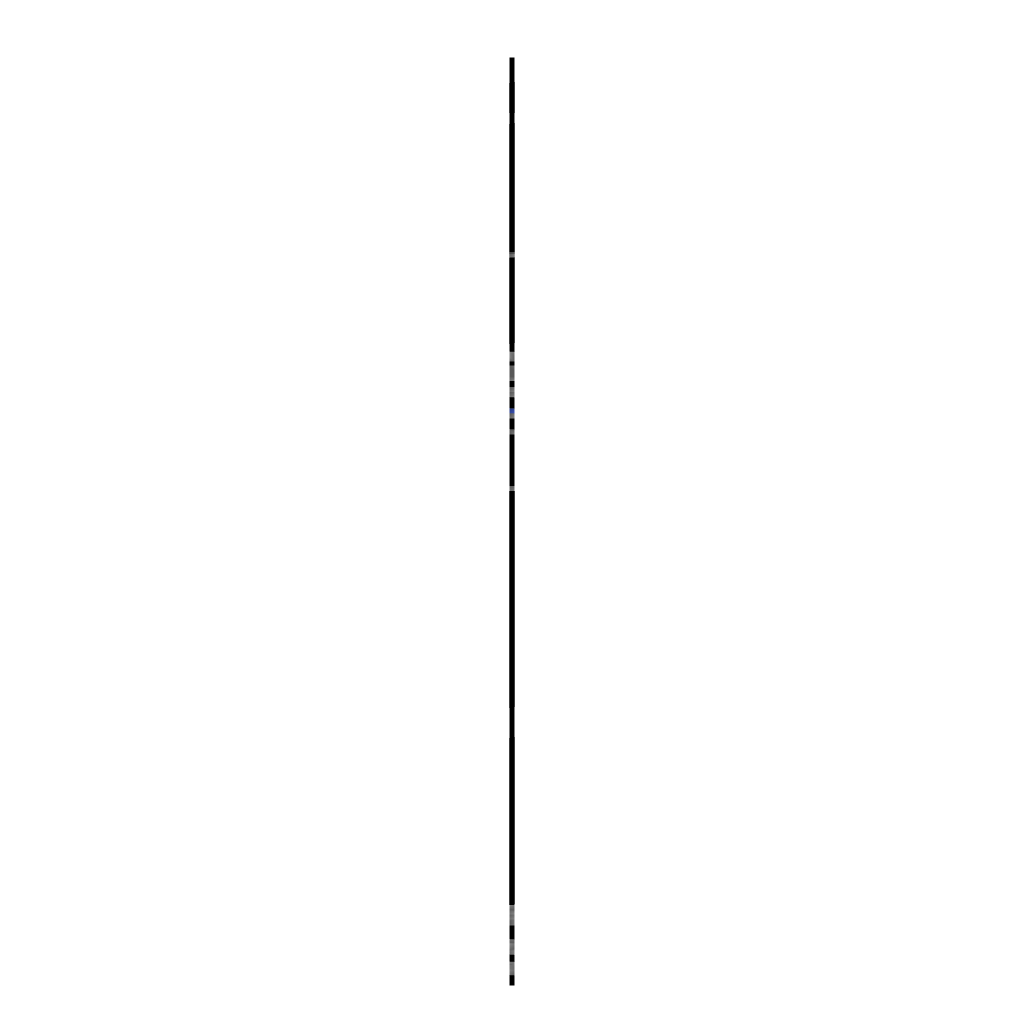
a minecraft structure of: TOBI CHIBI bad low quality